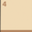
Piece: xx